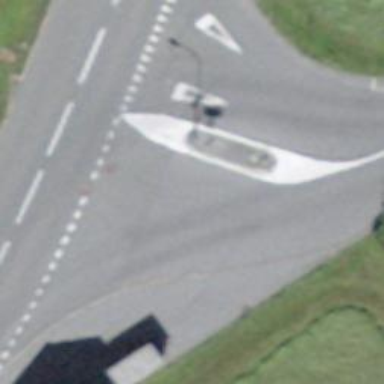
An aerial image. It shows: Traffic calming island.